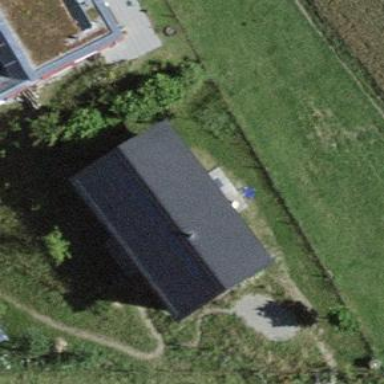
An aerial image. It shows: Simple house.